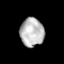
Tissue: prostate
Cell type: T cells
Senescence score: 0.2566
Nuclear area (px): 665
Mean DAPI intensity: 185.439